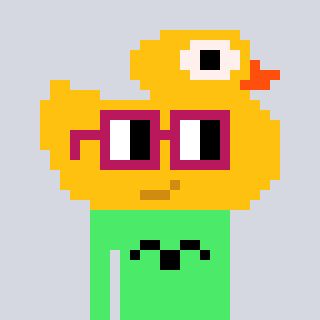
a pixel art character with square dark red glasses, a ducky-shaped head and a teal-colored body on a cool background